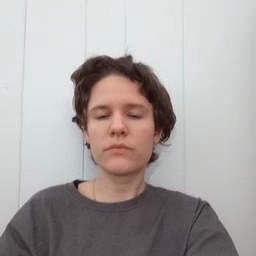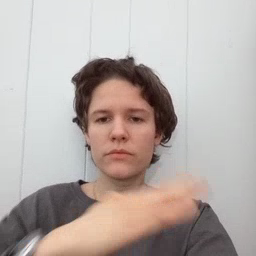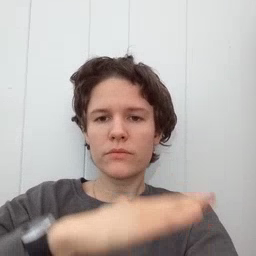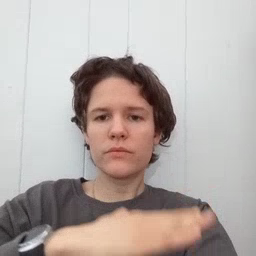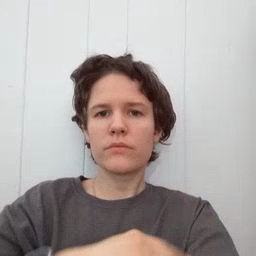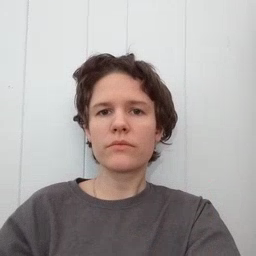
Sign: table